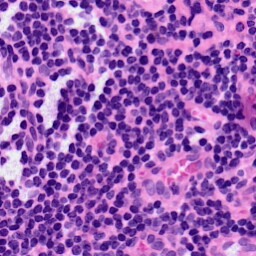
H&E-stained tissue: LymphNode